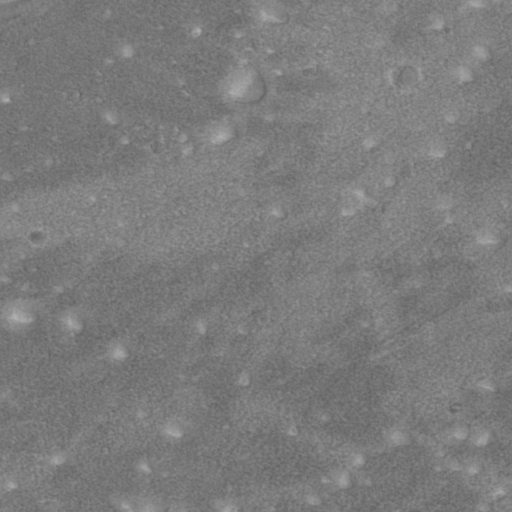
Objects detected: cone